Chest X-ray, PA view. Patient: 78 years old, sex M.
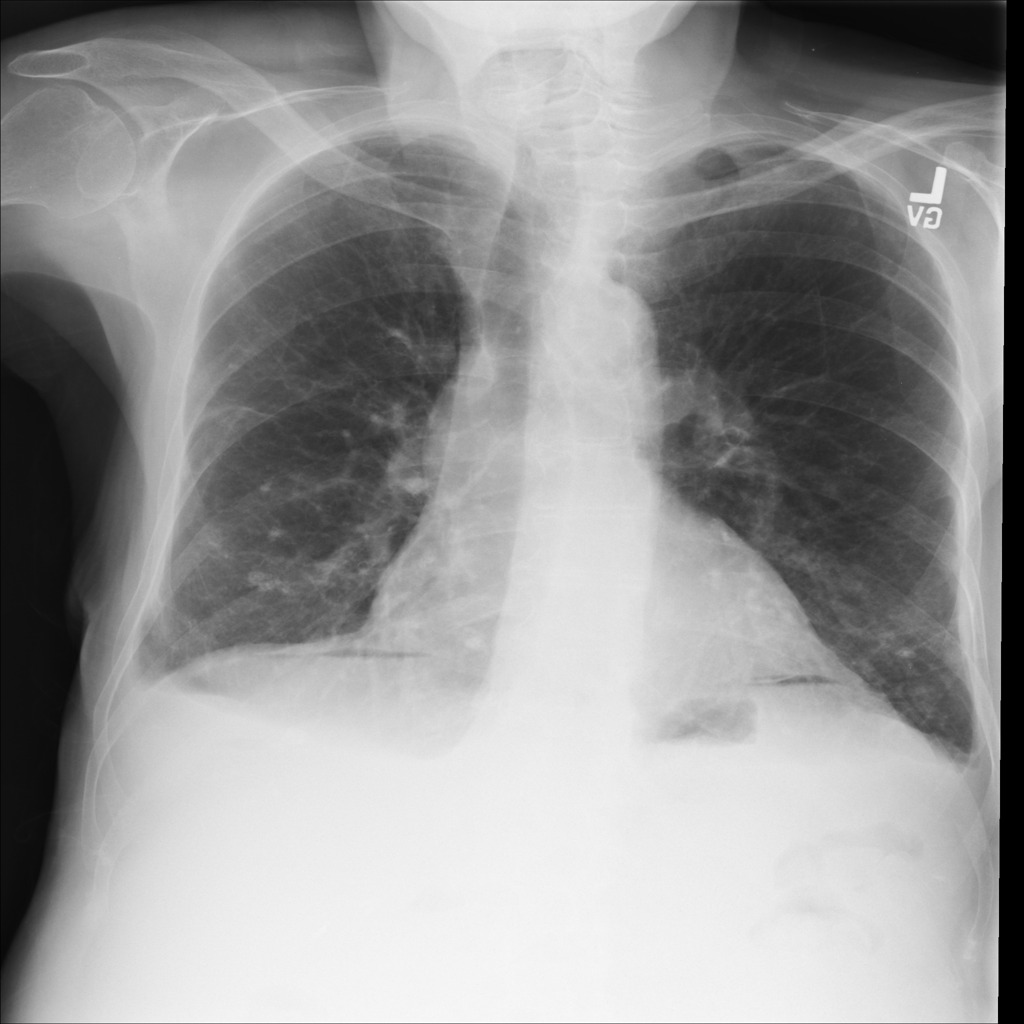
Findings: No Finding